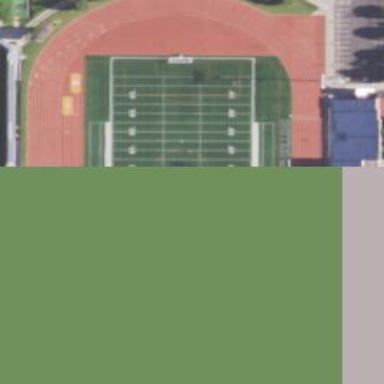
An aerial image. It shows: Multi-sport pitch with artificial turf.